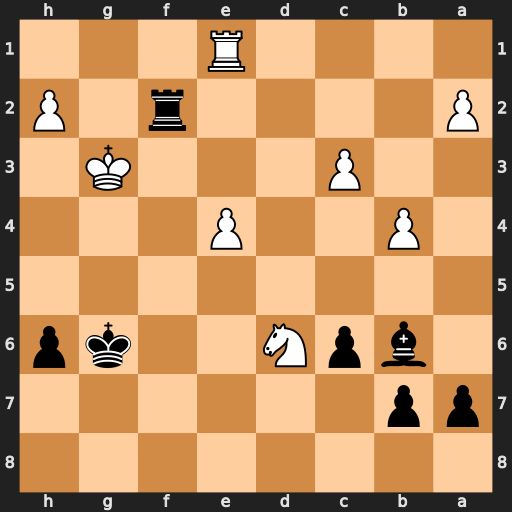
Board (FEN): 8/pp6/1bpN2kp/8/1P2P3/2P3K1/P4r1P/4R3
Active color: b
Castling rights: -
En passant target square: -
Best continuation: Rd2 Kf4 Rxd6